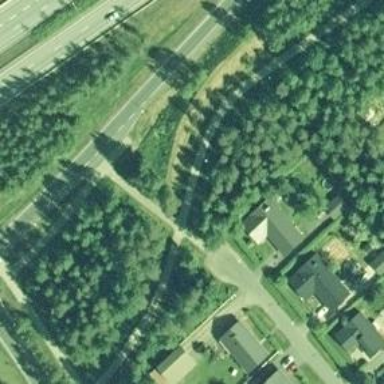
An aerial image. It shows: Cycleway.